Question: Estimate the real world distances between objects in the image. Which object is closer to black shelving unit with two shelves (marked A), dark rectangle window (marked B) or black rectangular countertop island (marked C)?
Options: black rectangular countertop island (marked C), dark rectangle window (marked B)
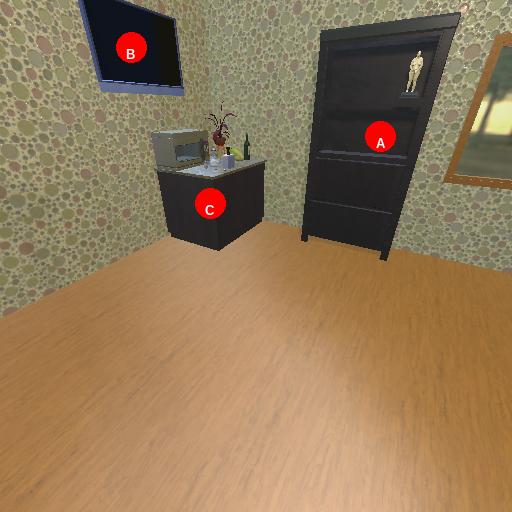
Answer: black rectangular countertop island (marked C)